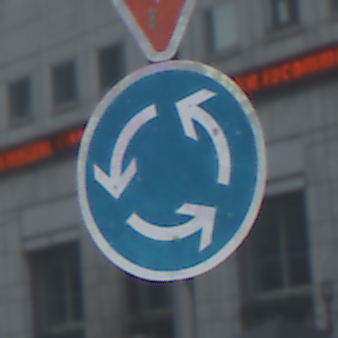
Verkehrszeichen: Kreisverkehr
Zusatzzeichen oben: VorfahrtGewaehren
Umgebung: Outdoor, Urban
Tageszeit: MorningAfternoon
Wetter: PartlyCloudy
Licht: Natural
Jahreszeit: NotSpecified
Kontrast: LowContrast